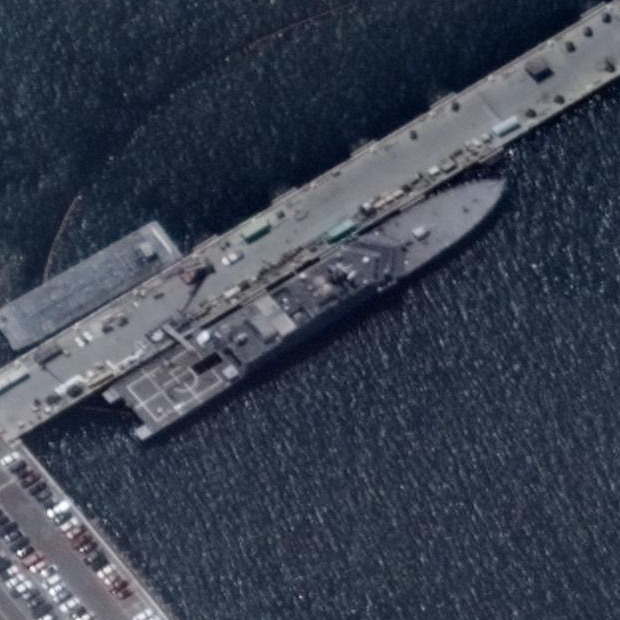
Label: Freedom-class_combat_ship